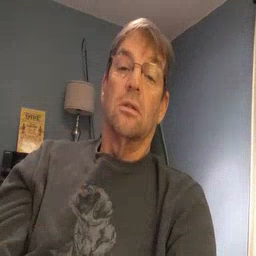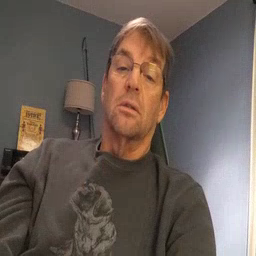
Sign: stairs